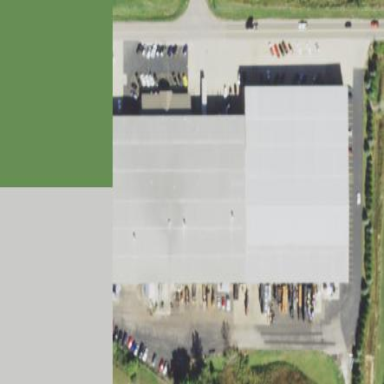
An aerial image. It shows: Industrial building with works.